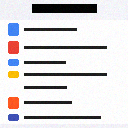
Screen state: on